Question: I am unsure if this is possible (or stupid question), as I just started looking at SAS last week. I've managed to import my .CSV file to a SAS data set using the:
'''
proc import
'''
Specifying the 'guessingrows=' to limit my 'out='.
My problem is now that my CSV files to import are not of same structure, which I noticed after writing some code using the 'obsnum=' to specify start and x-lines to read.
So my question is wether or not SAS is capable of either look for a specific string/empty variable, and use as end observation?
My Data looks like (but number of Var_x varies for each file):

First I tried looking at the 'slice=' but is only useful if I know the exact Places of interest, as the empty Space between the Groups can vary.
Is it possible to use the 'set' function to specify to start at line 1 and read till encounting a blank field? Or can you redirect me to some function (that I couldn't find myself)?
I would like to look at each "block" separately and process.
Thank you in advance
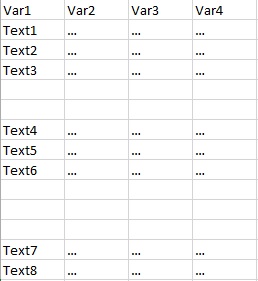
Answer: I think you can do this in a relatively straightforward way if you are comfortable doing some processing after all the data has been inputted.
So do proc import on the whole dataset with no restriction.
Then use a data step and a counter to process through the data and output as necessary. Something like:
'''
data output1 output2 output3;
set imported_data;
if _n_ = 1 then counter = 1;
var1lag = lag(var1);
if var1 = '' and var1lag ne '' then counter=counter+1;
if counter = 1 then output output1;
else if counter = 2 then output output2;
else output output3;
run;
data output1;
set output1;
if var1 = '' and var2 = . and var3 = . then delete;
run;
data output2;
set output2;
if var1 = '' and var2 = . and var3 = . then delete;
run;
data output3;
set output3;
if var1 = '' and var2 = . and var3 = . then delete;
run;
'''
The above code outputs to three datasets based on the value of counter. The lag function lets us look up a row to ensure its the first time we see no data and updates the counter as we see no data.
Then we go back and remove any fully blank data for our datasets.
You could easily use some arrays to make this work more scaleably if you have many outputs instead of the if/else statements to output the data.